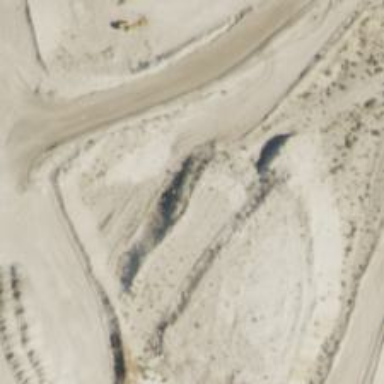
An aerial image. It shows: Quarry area.